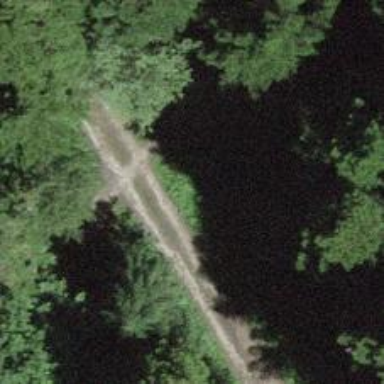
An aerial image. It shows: Path on the ground.